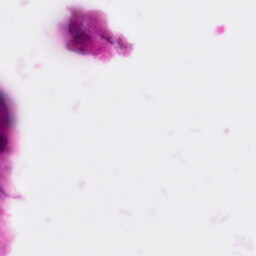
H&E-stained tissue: Pancreatic